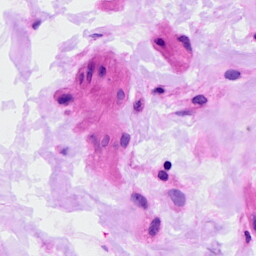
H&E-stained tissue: Ovarian